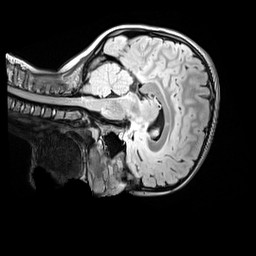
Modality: FLAIR
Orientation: sagittal
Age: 11
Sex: female
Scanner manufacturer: siemens
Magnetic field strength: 3 T
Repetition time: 5 s
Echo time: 0.388 s